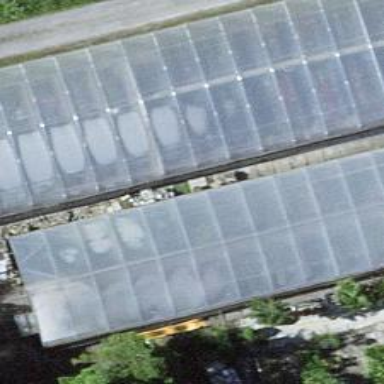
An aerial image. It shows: Greenhouse.